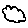
Label: cloud